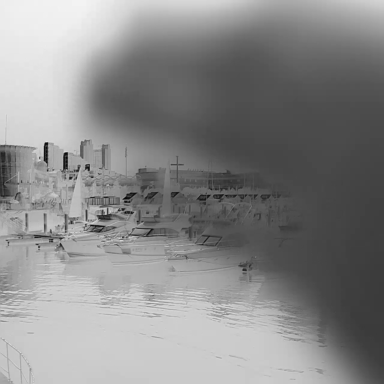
There are three canoes in the infrared image.